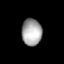
Tissue: lung
Cell type: Endothelial cells
Senescence score: 0.5544
Nuclear area (px): 528
Mean DAPI intensity: 166.695